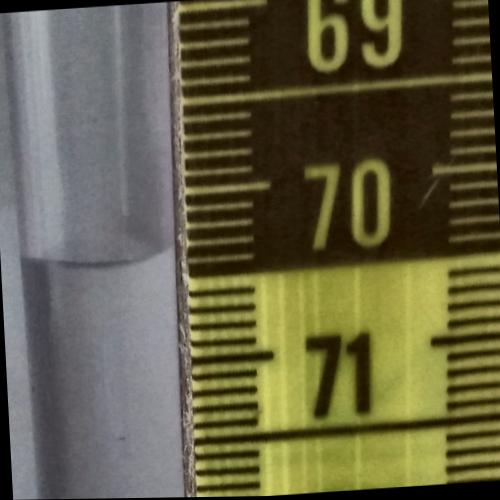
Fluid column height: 70.4 cm